Question: I'm very new to 'core data' and the project that I'm currently working on involves using core data for local data storage.
Below is the structure of my entities.

My app functions as follows. When the user first launches the app, there are presented with a login screen. New users can register. When a user tries to register, they have to enter a unique key that has already been provided to them, prior to the registration. This unique key is validated in the 'Facility' table. If the key exists, in the db, then I will enter the user data into the database and will create a relationship between the 'Assessor' and the 'Facility'that they just entered the code for.
My question is, how would I create a relationship between a new 'Assessor' and an existing 'Facility'?
I'm thinking, I should fetch the required 'Facility' object from 'core data' and then use '[assessor'setValue:facilityObject'forKey:@"facility"]' to set the object.
Can anyone help me understand how to fetch the 'facilityObject' from the 'Facility' table in 'core data' before assigning it to the 'Assessor'?
Thanks in advance.
EDIT:
For example:
This is how my 'Facility' table will look like.
## code | name
H6DJ | Computing
So if the user (John Doe) enters H6DJ as the registration code, I check the Facility table to see if it exists. so in this case, I would like to create a relationship between the new user (John Doe) and the Computing facility.
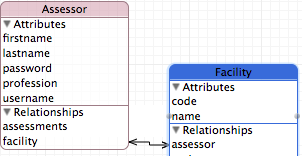
Answer: The <URL> provides lots of sample code.
Your idea about setting the 'facility' property of the new assessor entity is correct - you just need to fetch the facility first - presumably you would need to do this anyway to validate the facility code that was entered.
'''
NSManagedObject *newAssessor = [NSEntityDescription
insertNewObjectForEntityForName:@"Assessor"
inManagedObjectContext:context];
NSFetchRequest *request = [[NSFetchRequest alloc] init];
NSEntityDescription *entity =
[NSEntityDescription entityForName:@"Facility"
inManagedObjectContext:managedObjectContext];
[request setEntity:entity];
NSPredicate *predicate =
[NSPredicate predicateWithFormat:@"code == %@", targetCode];
[request setPredicate:predicate];
NSError *error;
NSArray *array = [managedObjectContext executeFetchRequest:request error:&error];
if (array != nil) {
NSUInteger count = array.count;
if (count == 1) {
NSManagedObject *facility=array[0];
if (facility["assessor"]==nil) {
newAssessor["facility"]=facility;
// Set up rest of assessor attributes before saving
} else {
// Error - facility already assigned to assessor ?
}
} else if (count == 0) {
// Code not found/valid - do something
} else {
// More than 1 matching facility - data error
}
}
else {
// Deal with error.
}
'''